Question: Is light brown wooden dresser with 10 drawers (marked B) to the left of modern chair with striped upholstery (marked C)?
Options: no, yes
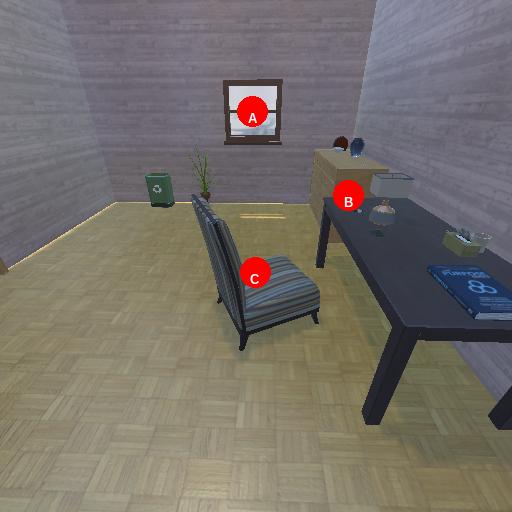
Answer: no